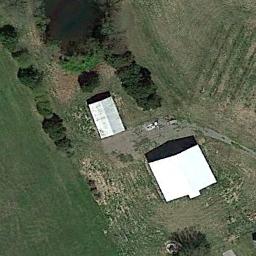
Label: sparse_residential